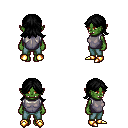
a pixel art fantasy rpg character, female body template, orc, green skin, steel chest armor, teal pants, black loose hair, gold boots, four views (front, back, left, right), 2x2 character sprite sheet, small pixel art, hard edges, no anti-aliasing